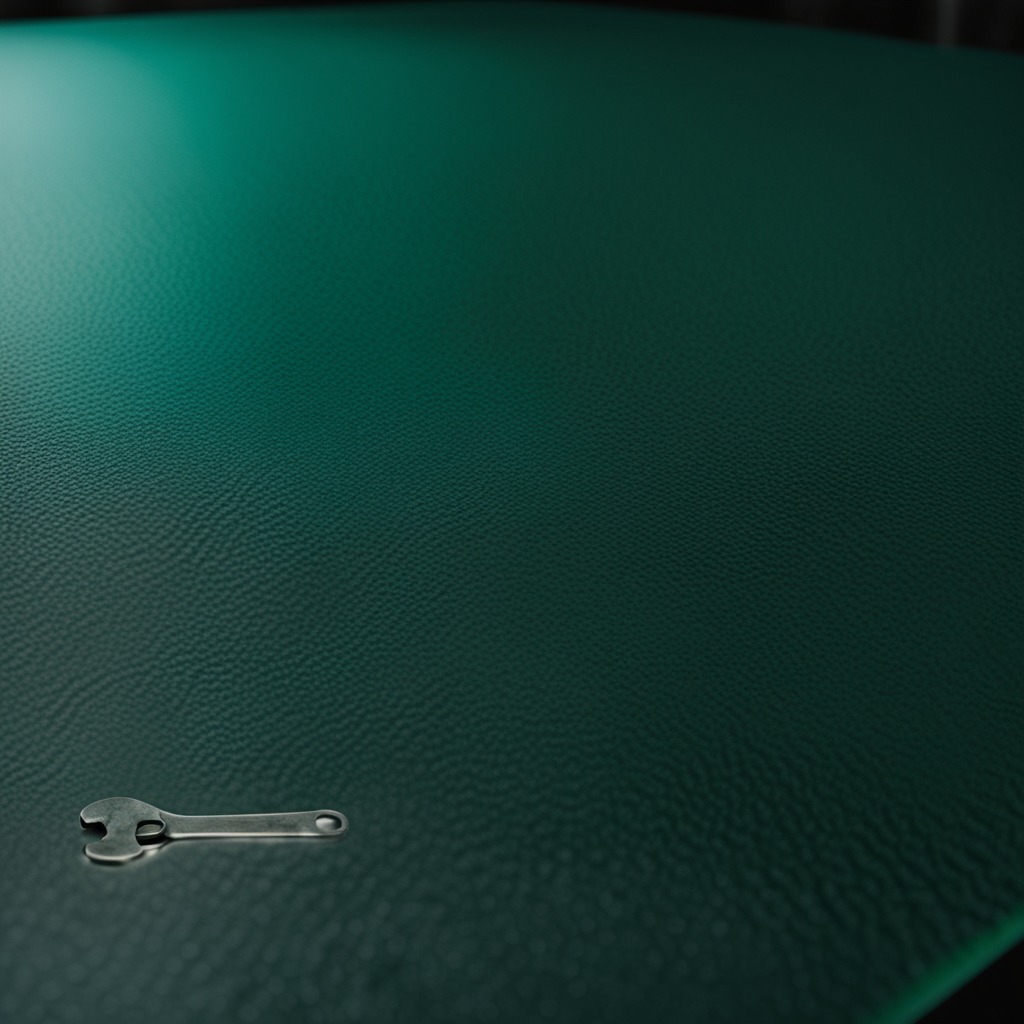
An wrench lies on a clean granite tabletop covered with a green rubber mat inside a workshop at night dim ambient light soft shadows worn but beneath the mat.